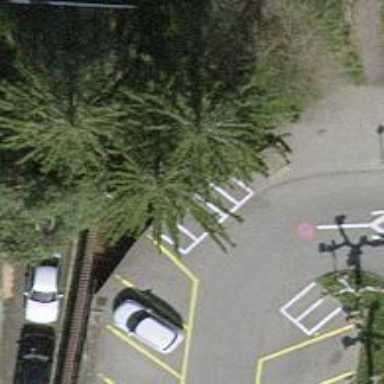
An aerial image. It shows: Motorcycle parking area.